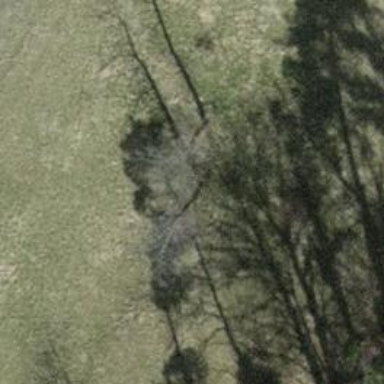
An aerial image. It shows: Single tag "natural: tree."